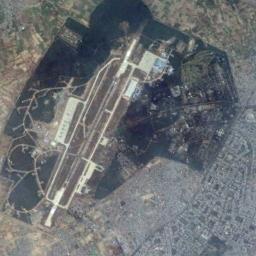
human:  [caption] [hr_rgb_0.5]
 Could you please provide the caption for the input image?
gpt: A complex airport with many runways and buildings built on a huge lawn surrounded by urban settlements .

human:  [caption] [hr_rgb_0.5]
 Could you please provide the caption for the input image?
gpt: An airport with some parallel runways on the lawn and dense residential areas around the airport .

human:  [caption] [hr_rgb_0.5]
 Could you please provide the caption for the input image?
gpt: There is an airport in the middle of grass surrounded by many houses .

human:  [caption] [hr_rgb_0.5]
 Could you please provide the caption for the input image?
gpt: The airport was built in the middle of lush vegetation .

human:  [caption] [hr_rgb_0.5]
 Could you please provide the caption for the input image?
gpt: There are straight roads in the airport .